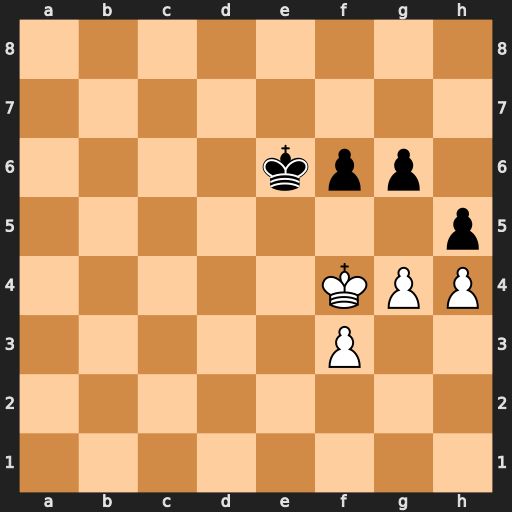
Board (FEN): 8/8/4kpp1/7p/5KPP/5P2/8/8
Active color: w
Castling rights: -
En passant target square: -
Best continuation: gxh5 gxh5 Ke4 f5+ Kd4 Kd6 f4